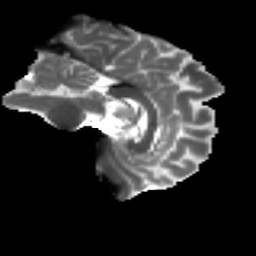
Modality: T2w
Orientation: sagittal
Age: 28
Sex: male
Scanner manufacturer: ge
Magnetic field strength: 3 T
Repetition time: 7.8 s
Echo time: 0.0608 s